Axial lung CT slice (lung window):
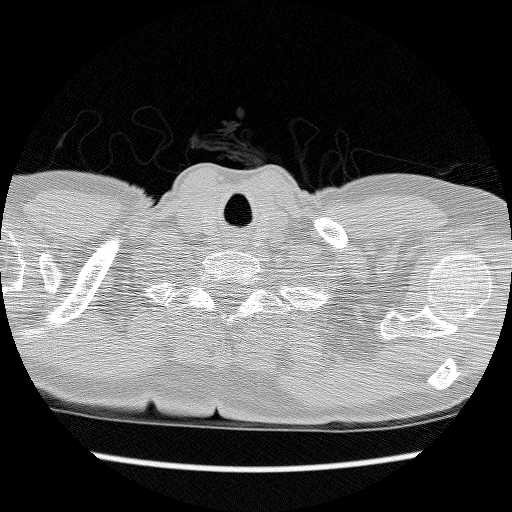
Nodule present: no